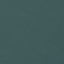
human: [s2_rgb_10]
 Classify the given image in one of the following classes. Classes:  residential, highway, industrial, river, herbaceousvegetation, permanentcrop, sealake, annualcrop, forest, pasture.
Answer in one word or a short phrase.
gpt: SeaLake